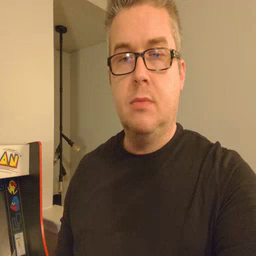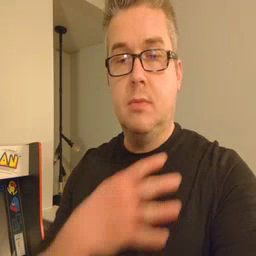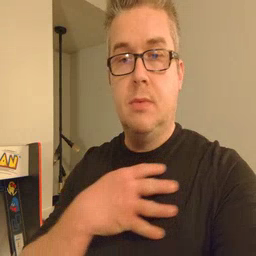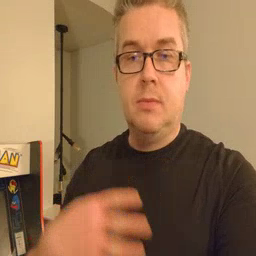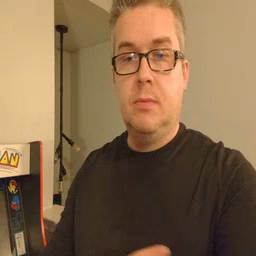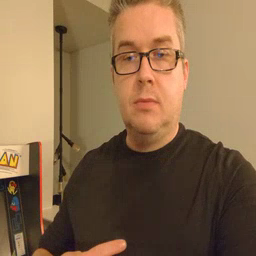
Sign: zebra